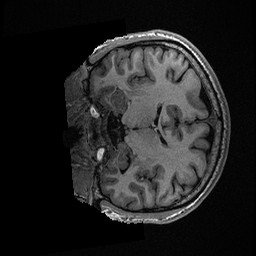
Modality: T1w
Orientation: coronal
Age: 30
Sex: male
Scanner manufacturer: ge
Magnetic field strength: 3 T
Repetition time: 0.006952 s
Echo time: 0.00292 s